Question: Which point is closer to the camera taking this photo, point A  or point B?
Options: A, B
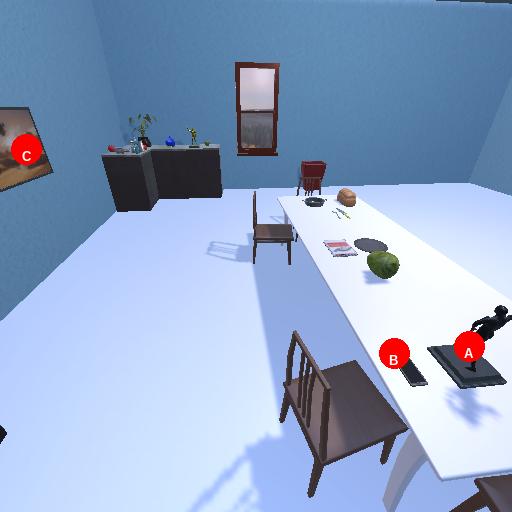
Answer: A